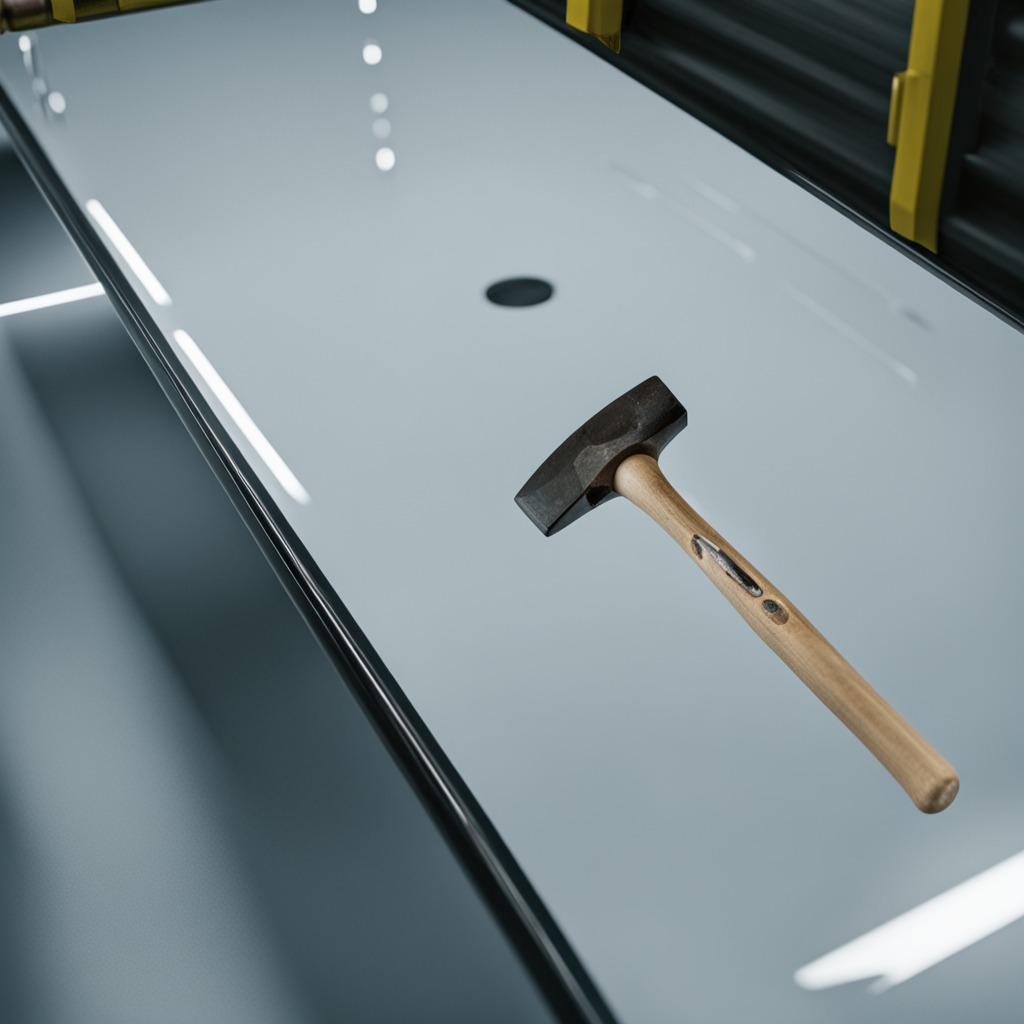
A hammer lying on a table in a ship maintenance bay industrial lighting.